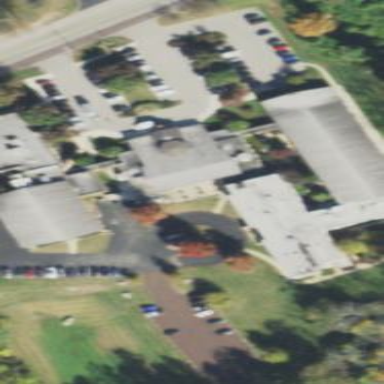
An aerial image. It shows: Nursing home building.